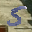
Label: 5